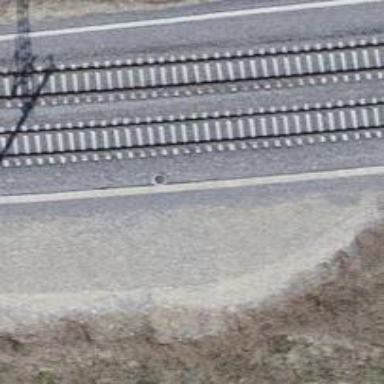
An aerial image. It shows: Single-track railway with electrified contact lines.